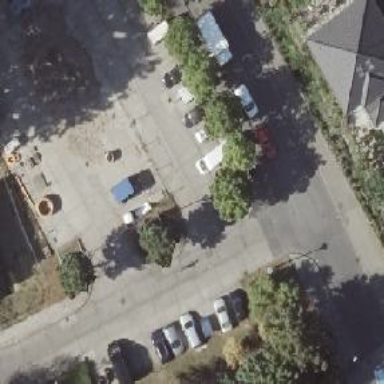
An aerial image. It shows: Sidewalk along the footway.